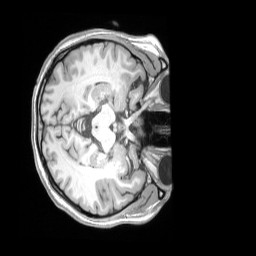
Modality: T1w
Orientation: axial
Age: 22
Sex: female
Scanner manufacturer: siemens
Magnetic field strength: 3 T
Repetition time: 2.53 s
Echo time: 0.00164 s